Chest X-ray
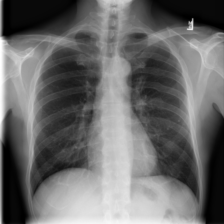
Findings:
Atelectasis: negative
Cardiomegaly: negative
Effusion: negative
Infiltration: negative
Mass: negative
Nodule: negative
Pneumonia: negative
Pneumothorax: negative
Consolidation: negative
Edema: negative
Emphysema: negative
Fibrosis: negative
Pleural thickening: negative
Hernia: negative